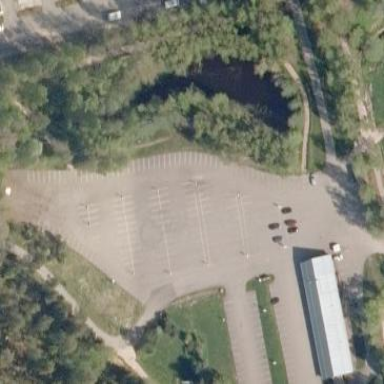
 providing convenient access for commuters."